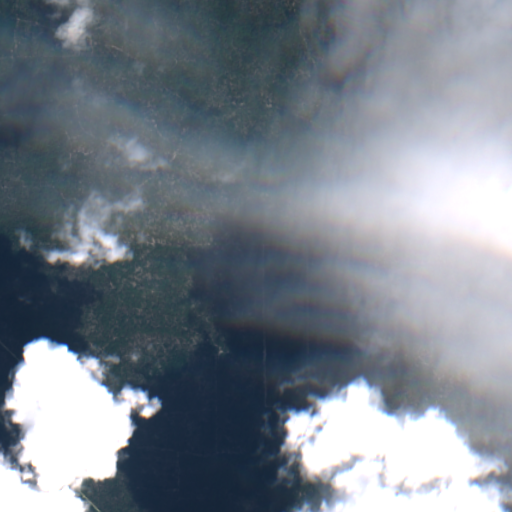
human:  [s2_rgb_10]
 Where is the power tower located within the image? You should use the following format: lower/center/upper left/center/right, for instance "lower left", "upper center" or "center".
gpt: The power tower is located in the upper right of the image.
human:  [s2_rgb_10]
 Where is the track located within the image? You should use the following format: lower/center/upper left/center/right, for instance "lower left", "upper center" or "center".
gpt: There is no track in the image.